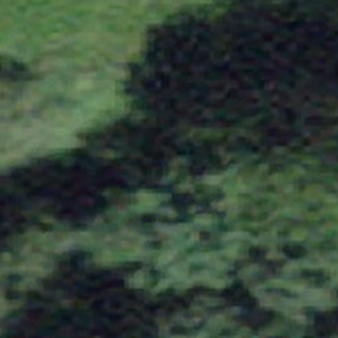
Label: other